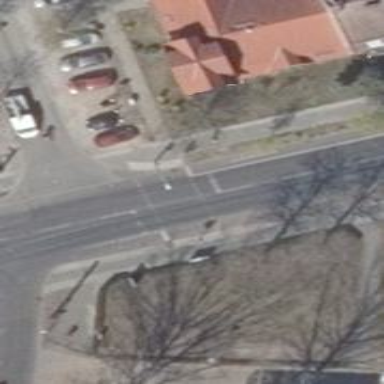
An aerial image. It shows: Road with traffic signals for signaling.